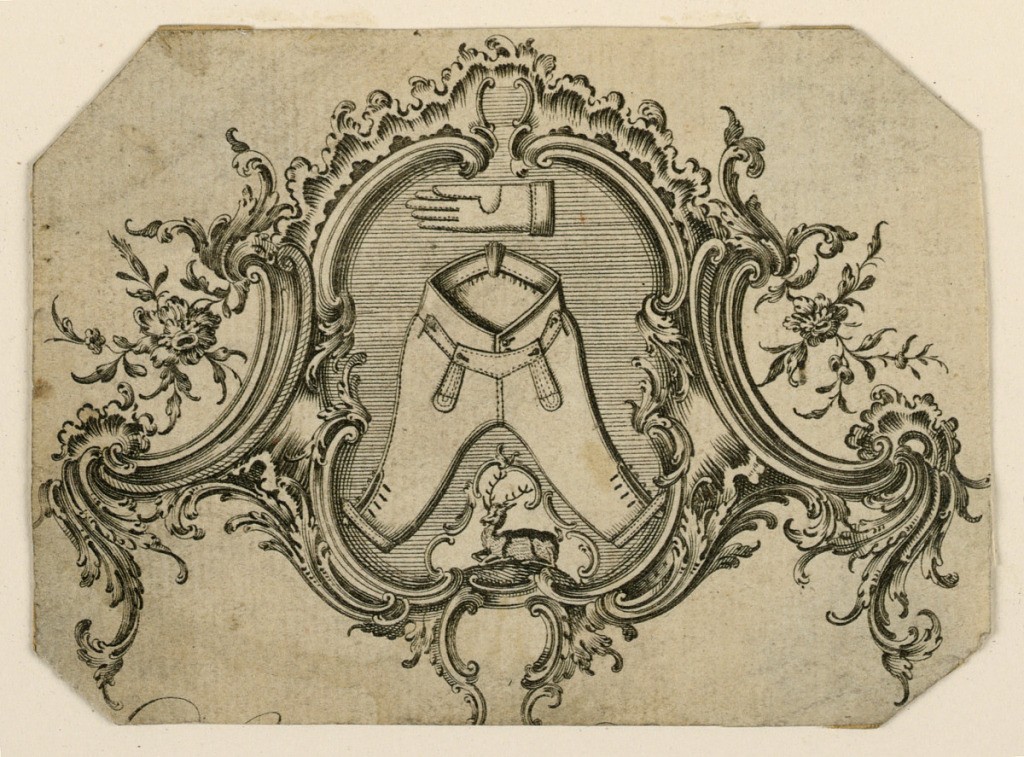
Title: Possible Trade Card for Clothier
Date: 1750–1800
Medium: Engraving, trace of pen and brown ink
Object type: Print
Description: Octagonal sheet that has been cut down on all sides so that it has long horizontal and vertical edges, with very short corners.  Depicted is a right-handed glove, palm up, placed horizontally above a pair of men's knee breeches, with a very small and out of scale kneeling buck below.  This composition is placed in the center of a  Rococo-style cartouche composed of scrolls terminating in foliate ornamanent with a small blossom on either side.  The bottom of the cartouche has been cut off by the loss to the sheet, where a fragment of pen and black ink can be seen at bottom left.